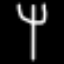
Label: fork